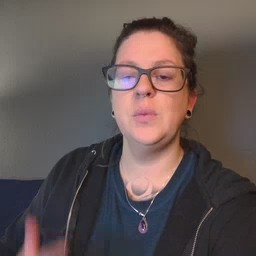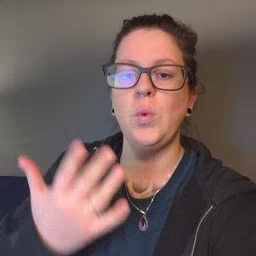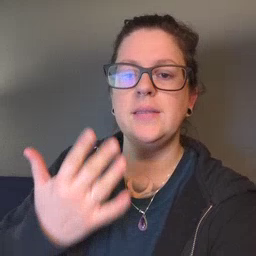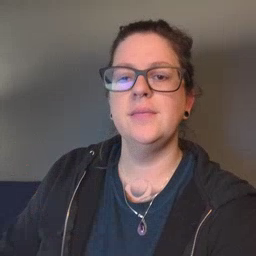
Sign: wait